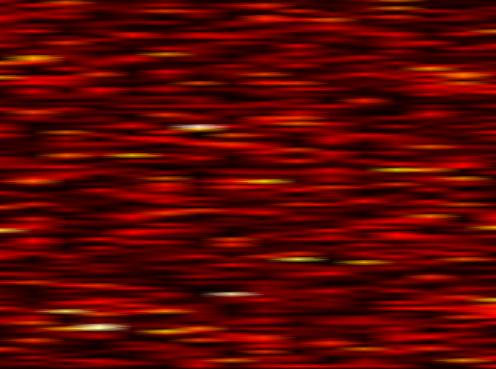
Label: OFDM